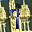
Label: 7